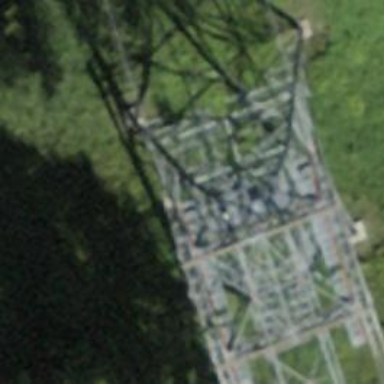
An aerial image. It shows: Pylon used for aerialway.